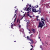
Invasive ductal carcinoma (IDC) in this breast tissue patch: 0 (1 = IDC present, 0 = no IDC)